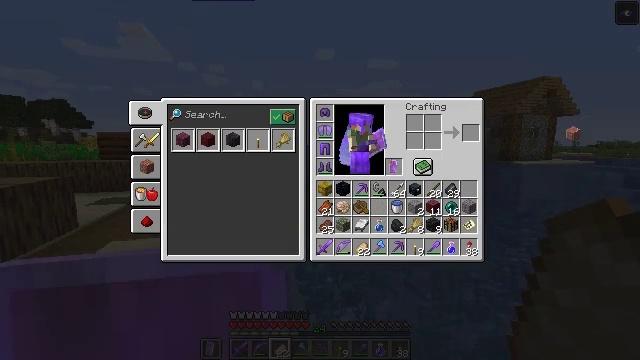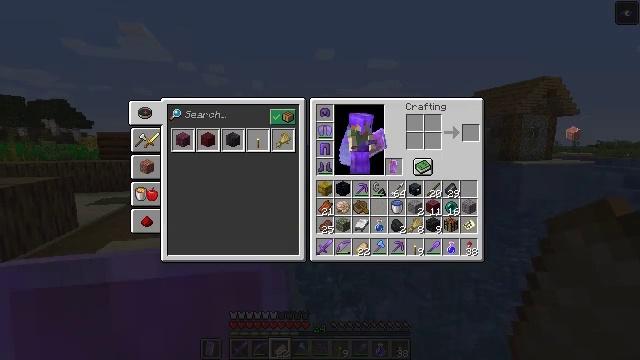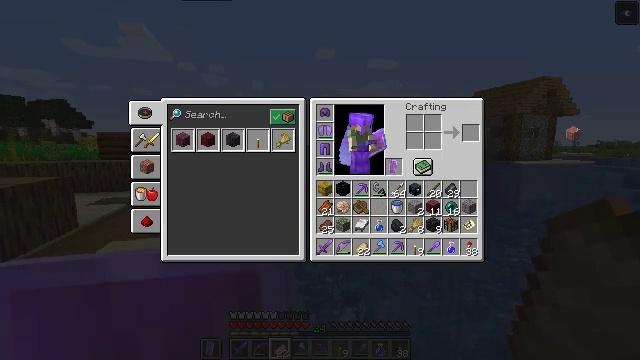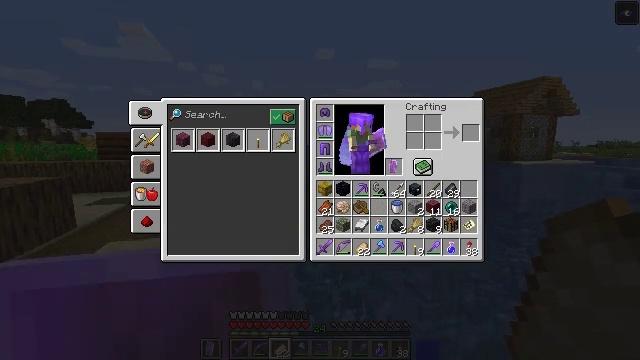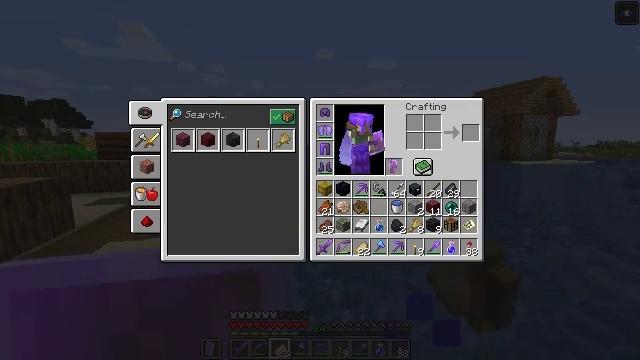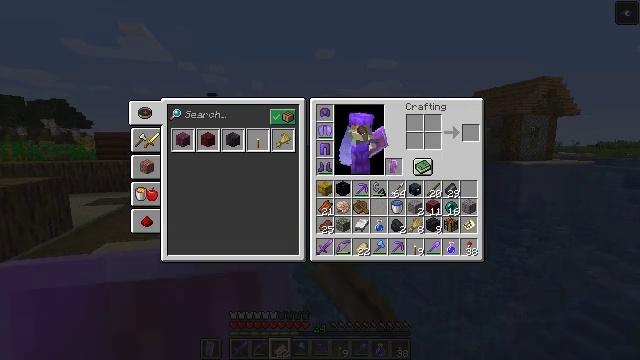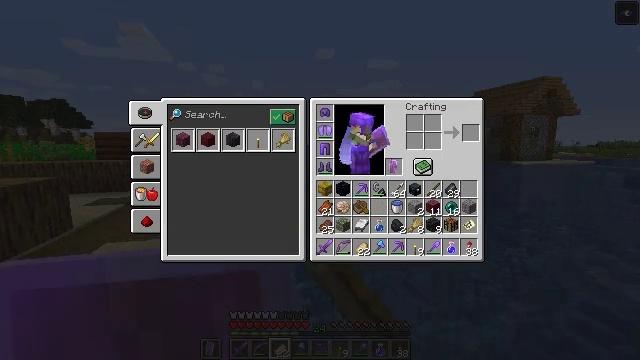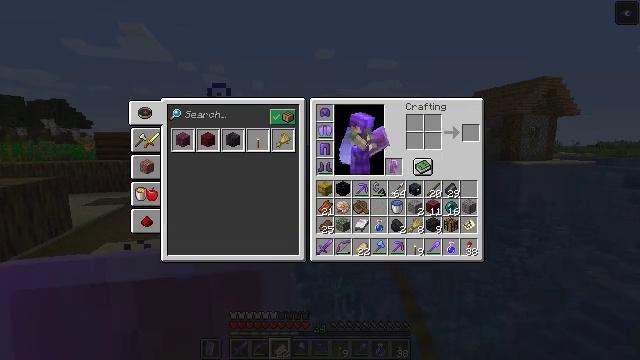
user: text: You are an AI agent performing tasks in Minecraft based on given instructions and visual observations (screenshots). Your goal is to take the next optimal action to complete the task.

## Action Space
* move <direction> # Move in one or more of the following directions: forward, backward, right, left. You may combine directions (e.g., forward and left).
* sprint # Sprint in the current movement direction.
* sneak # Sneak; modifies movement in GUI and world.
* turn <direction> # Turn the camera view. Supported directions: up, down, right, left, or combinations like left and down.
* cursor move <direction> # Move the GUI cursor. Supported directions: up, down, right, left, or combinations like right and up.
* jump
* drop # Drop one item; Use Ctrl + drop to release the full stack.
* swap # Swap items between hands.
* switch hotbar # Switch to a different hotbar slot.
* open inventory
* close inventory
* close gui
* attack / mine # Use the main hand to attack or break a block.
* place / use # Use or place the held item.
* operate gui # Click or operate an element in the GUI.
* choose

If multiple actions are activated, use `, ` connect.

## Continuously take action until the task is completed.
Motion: motion action
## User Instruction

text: Remove a polished granite block from the inventory.
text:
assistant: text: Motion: attack / mine
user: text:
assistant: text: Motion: attack / mine
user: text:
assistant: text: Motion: no_op
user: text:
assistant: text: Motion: turn left
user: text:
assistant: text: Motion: turn left and down
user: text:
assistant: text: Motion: turn left and down
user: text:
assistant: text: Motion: turn left and down
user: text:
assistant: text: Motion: no_op